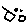
Label: square